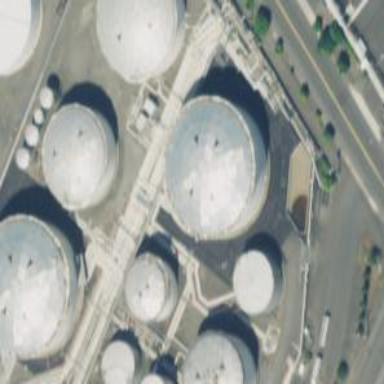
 man-made structure designed for storing gases."